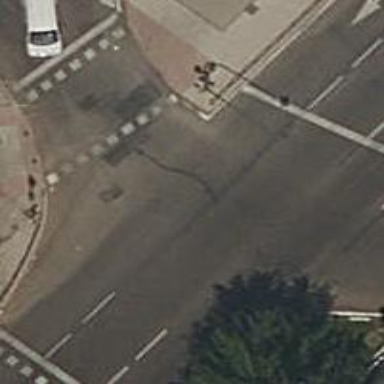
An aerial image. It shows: Road with traffic signals.